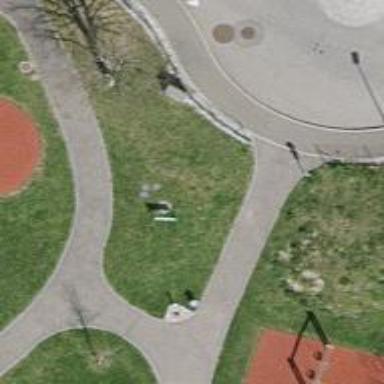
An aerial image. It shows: Bench.